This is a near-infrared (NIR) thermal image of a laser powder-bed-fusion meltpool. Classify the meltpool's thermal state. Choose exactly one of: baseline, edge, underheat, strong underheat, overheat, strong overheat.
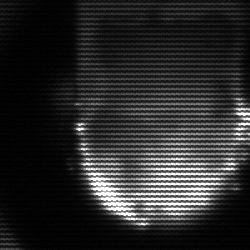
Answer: baseline